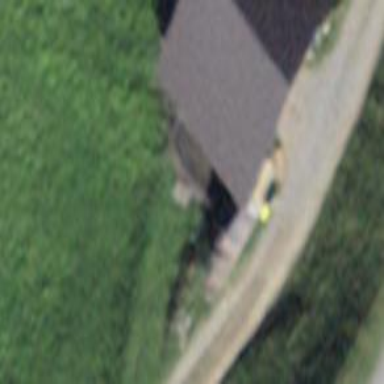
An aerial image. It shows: Barn.